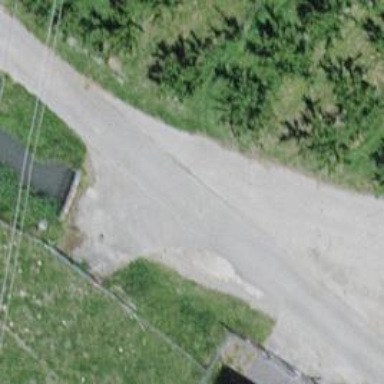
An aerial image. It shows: Service road on bridge.